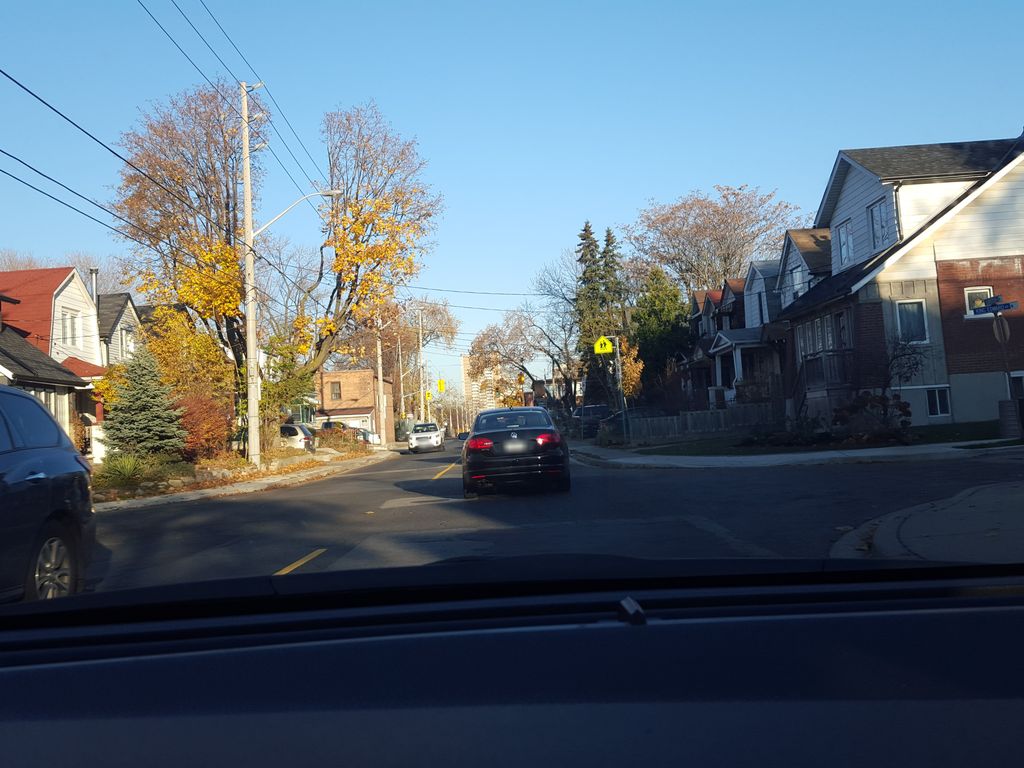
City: toronto